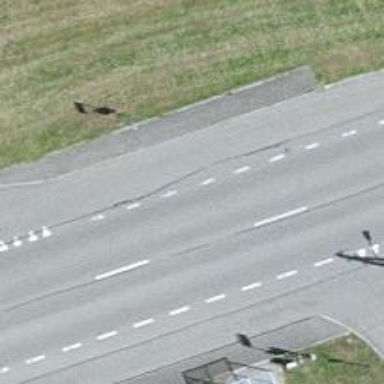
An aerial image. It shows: Bus stop with platform for public transport.